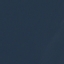
Label: SeaLake